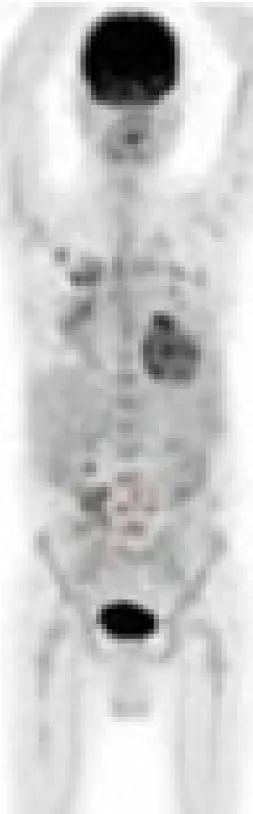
Post-treatment PET-CT scan showing no residual mass in the abdomen.
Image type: radiology (pet)